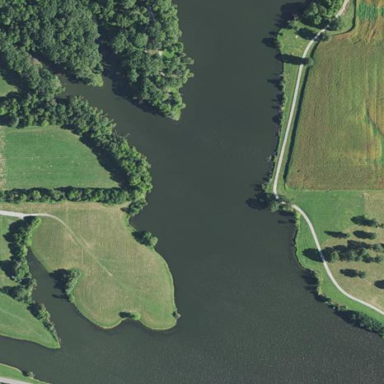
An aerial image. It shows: Covered reservoir containing water.